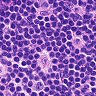
Metastatic tissue present: no